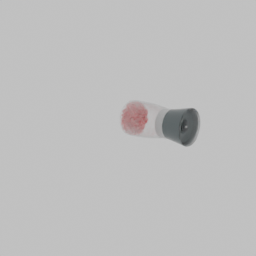
Label: tools